Interaction volume radius: 10 \u00c5
Interaction volume height: 35 \u00c5
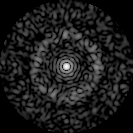
Disorder parameter: 0.8423